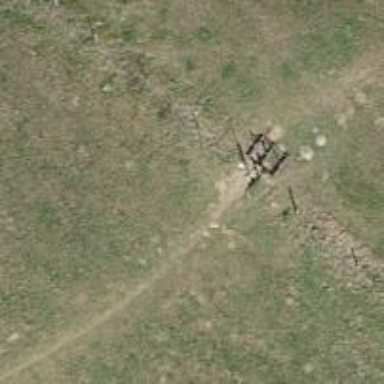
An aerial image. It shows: Dry stone wall barrier.